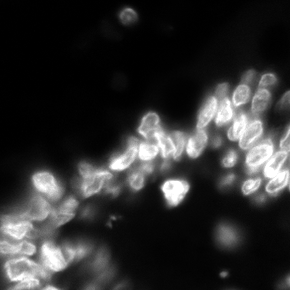
Tissue sample: colon
Magnification: 10.0x
Cell type: Epithelial cells
Senescence state: normal